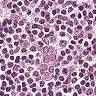
Metastatic tissue present: yes